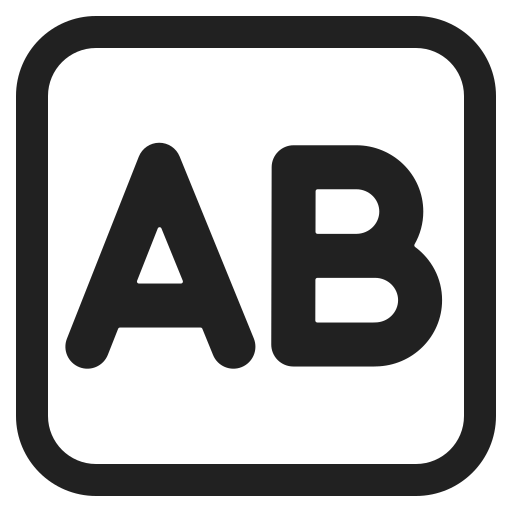
ab button blood type high contrast